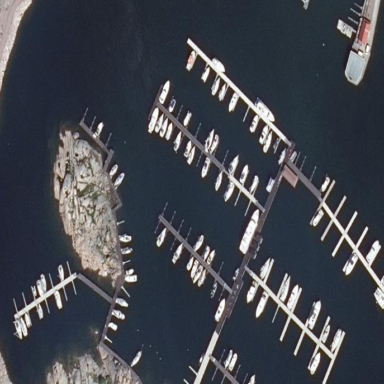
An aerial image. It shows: Marina area for leisure land.